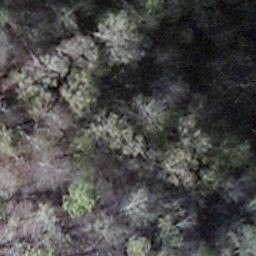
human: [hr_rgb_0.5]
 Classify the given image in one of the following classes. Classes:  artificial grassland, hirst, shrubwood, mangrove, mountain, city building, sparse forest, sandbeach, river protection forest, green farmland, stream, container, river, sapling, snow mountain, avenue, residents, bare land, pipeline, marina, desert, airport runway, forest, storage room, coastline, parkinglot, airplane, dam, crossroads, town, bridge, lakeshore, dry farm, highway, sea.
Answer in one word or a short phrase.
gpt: shrubwood